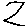
Label: zigzag